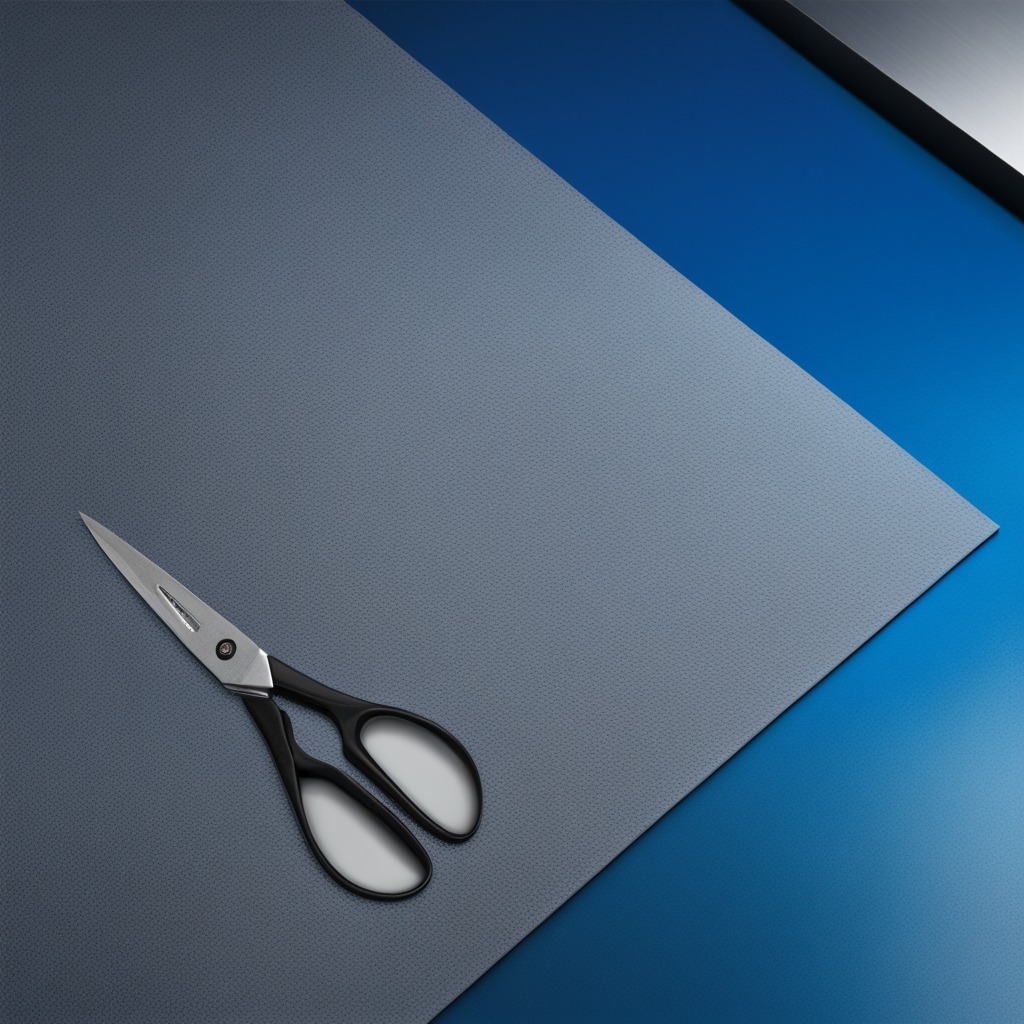
A scissor lies on the clean granite tabletop covered with a blue rubber mat inside a workshop under bright overhead lighting crisp shadows high clarity worn but beneath the mat.